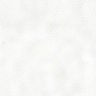
Metastatic tissue present: yes